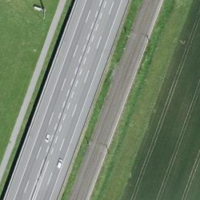
EUNIS habitat code: 57
Species observed at this site:
Milvus milvus